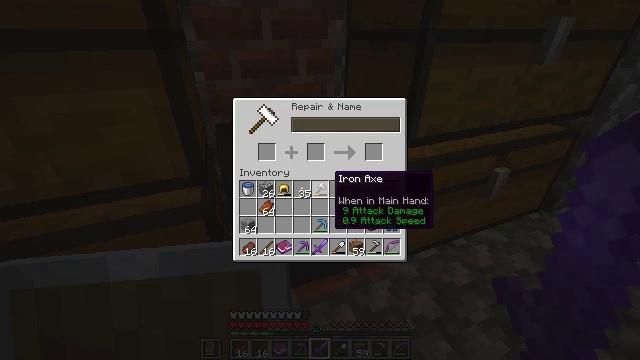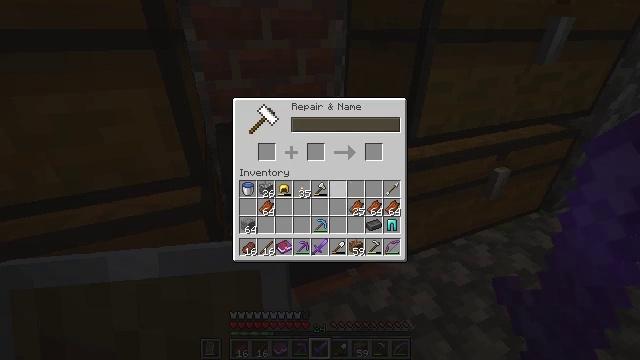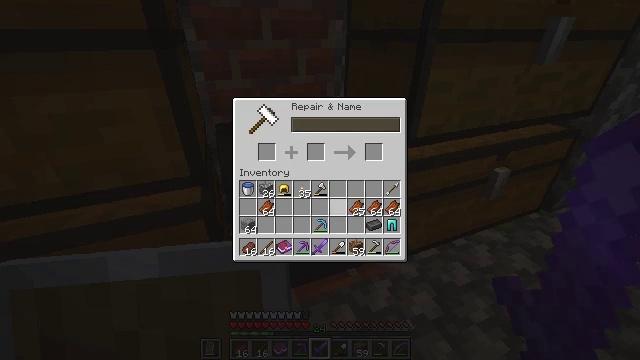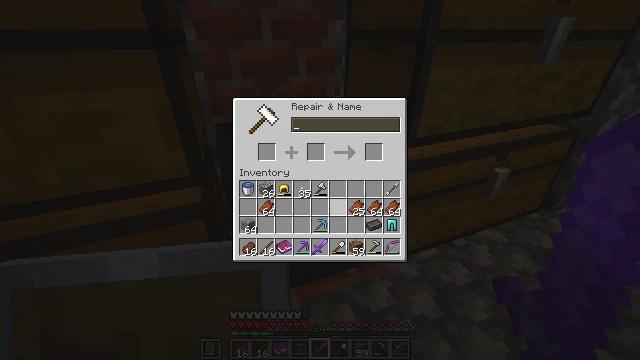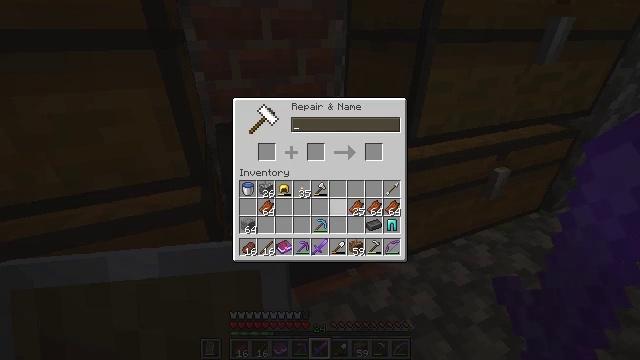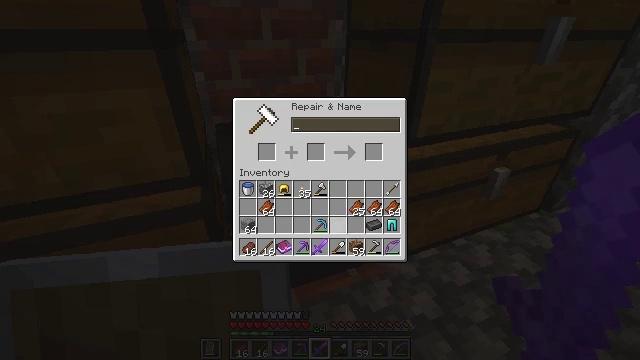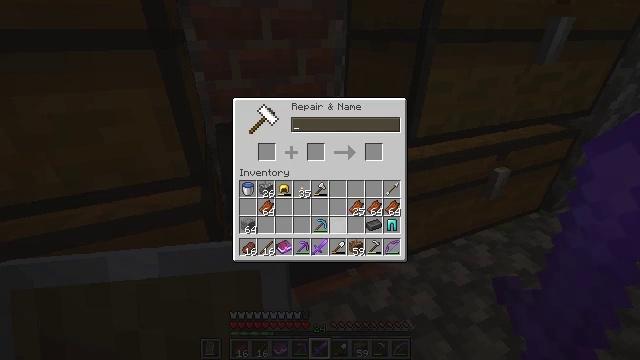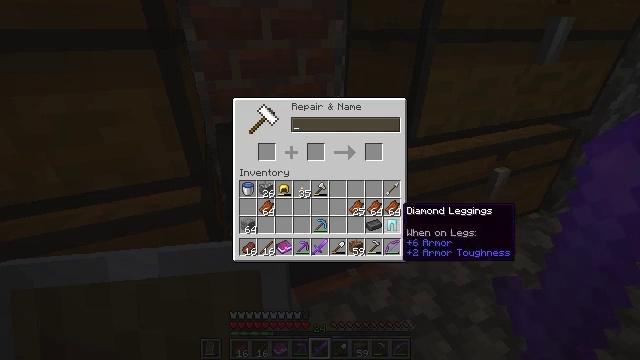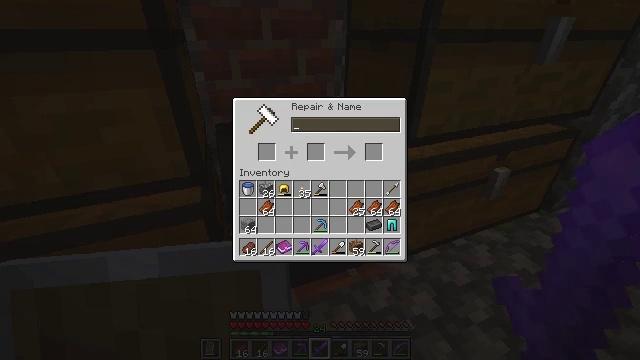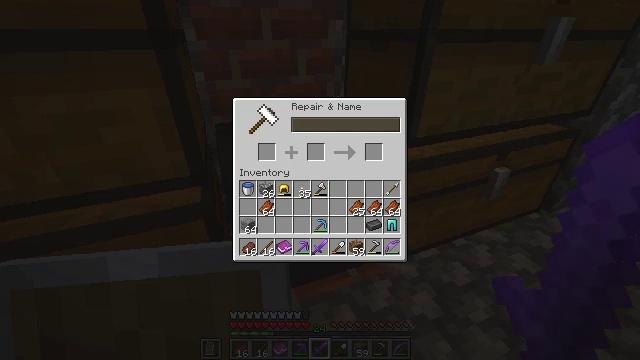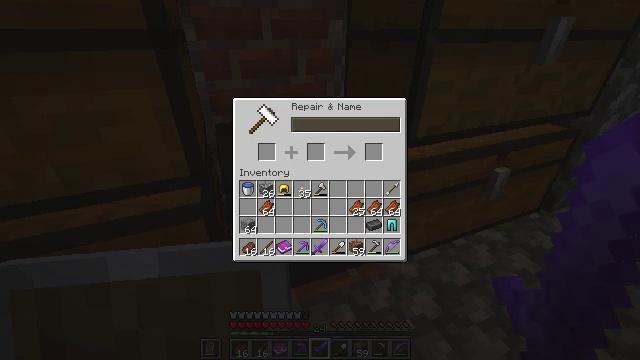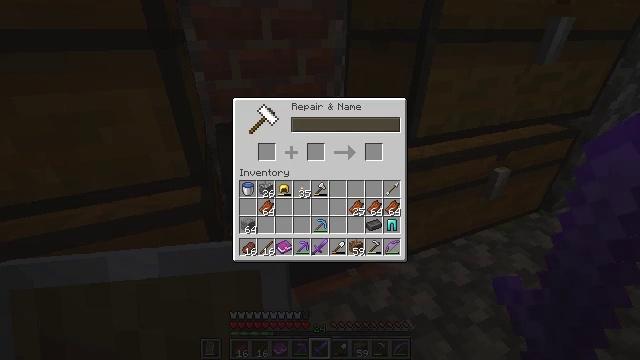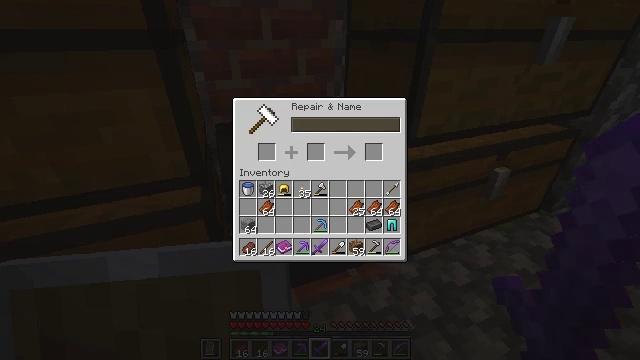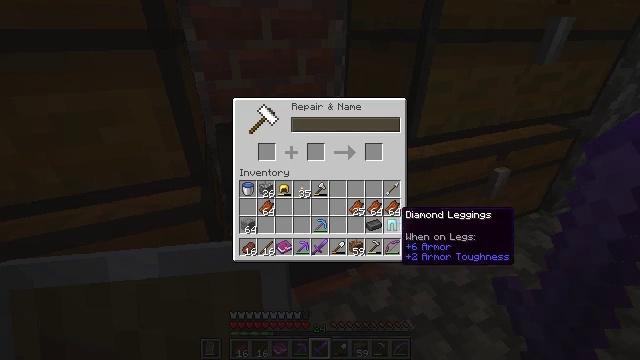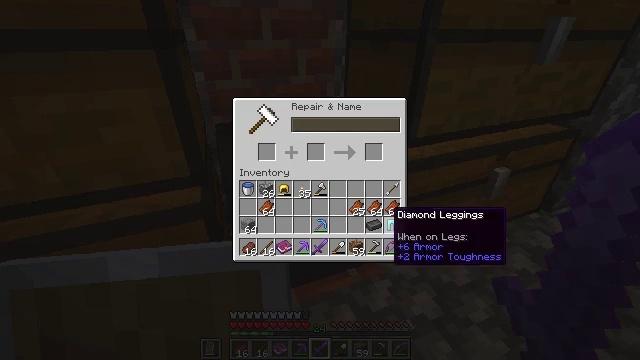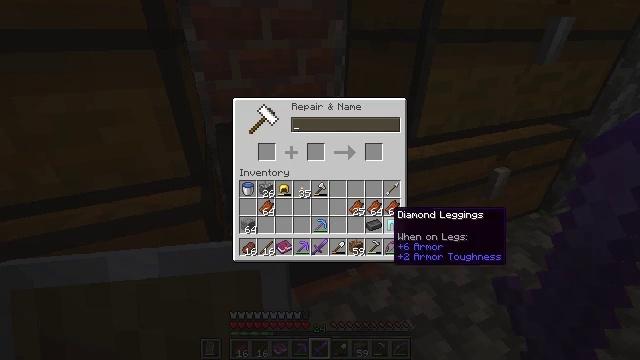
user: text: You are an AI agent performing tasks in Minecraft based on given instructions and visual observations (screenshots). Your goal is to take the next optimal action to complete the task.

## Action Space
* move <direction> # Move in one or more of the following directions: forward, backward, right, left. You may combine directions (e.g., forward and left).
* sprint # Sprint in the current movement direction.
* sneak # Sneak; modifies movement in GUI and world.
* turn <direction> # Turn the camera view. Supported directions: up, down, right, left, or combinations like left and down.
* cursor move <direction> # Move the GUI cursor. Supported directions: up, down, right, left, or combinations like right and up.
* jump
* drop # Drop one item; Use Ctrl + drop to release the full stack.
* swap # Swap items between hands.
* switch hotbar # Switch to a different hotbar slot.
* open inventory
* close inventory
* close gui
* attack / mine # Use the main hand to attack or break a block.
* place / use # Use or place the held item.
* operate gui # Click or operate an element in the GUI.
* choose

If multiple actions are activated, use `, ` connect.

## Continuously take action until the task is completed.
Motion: motion action
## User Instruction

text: Make netherite leggings with diamond leggings and a netherite ingot.
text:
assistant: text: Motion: sneak, turn down
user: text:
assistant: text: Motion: sneak, turn down
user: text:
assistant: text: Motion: sneak
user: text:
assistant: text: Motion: sneak
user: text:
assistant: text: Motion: sneak
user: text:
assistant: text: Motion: sneak
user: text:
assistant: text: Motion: sneak, turn right
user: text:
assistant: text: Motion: sneak, turn right
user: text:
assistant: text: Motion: sneak
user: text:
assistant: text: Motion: sneak
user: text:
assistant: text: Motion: sneak
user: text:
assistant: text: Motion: sneak
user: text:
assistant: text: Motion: sneak, turn left
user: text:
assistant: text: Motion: sneak, turn left
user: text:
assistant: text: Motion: sneak
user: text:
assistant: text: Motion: sneak
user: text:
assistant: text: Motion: sneak
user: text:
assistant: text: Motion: sneak, use / place
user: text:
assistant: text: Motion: sneak, use / place
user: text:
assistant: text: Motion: sneak, use / place
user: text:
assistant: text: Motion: sneak
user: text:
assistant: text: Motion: sneak
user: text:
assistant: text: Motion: sneak
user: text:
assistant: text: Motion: sneak
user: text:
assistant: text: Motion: sneak
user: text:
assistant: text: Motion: sneak
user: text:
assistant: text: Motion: sneak, turn left
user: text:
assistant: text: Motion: sneak
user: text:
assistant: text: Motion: sneak
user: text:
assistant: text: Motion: sneak, turn left